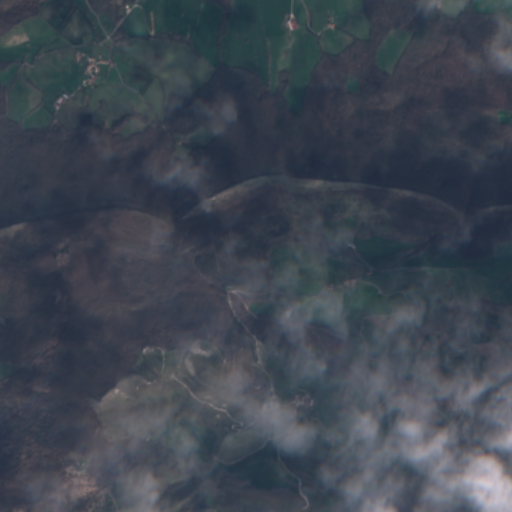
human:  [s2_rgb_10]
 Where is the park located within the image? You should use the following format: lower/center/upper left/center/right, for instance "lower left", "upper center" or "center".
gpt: The park is located in the upper left of the image.
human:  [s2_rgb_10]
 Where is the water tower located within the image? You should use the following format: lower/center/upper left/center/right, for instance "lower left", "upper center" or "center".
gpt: The water tower is located in the lower center of the image.
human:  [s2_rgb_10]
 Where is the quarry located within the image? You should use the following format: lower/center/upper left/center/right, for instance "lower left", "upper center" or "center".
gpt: There is no quarry in the image.